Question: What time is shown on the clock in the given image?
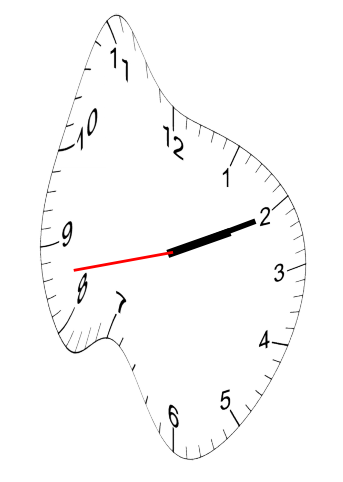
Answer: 02:10:43